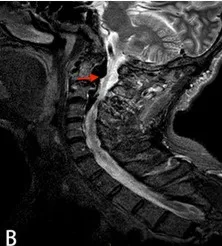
The imaging findings of the patient. (B) A hypointense flow void signal lesion (arrow) extending from C2 to C4 is located in the cervical canal and front of the left cervical spine.
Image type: radiology (mri)